Question: I have two sets of elements and user is supposed to connect elements from first set with elements in the second set with a line - like this:

I am looking for a jQuery or pure JS plugin, which can do this - also I need it to have some callback that will "tell" me that the connection was succesful and which elements have been connected. It would also be nice to be able to disable the connect lines. (So user could correct his answer).
Thanks for any future help and tips!
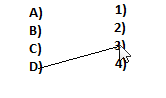
Answer: try this jquery plugin - jsPlumb:
<URL>